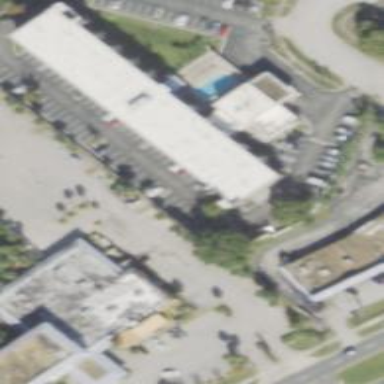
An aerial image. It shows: Hotel building.